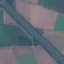
Label: River